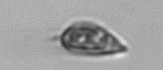
Label: Prorocentrum_triestinum